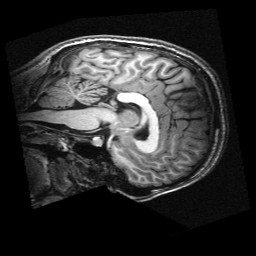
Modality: T1w
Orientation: sagittal
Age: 19
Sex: female